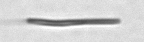
Label: fiber